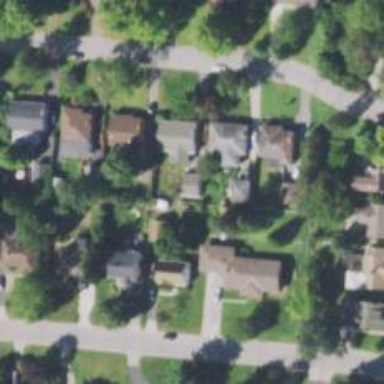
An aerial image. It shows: Residential driveway designated as service road.